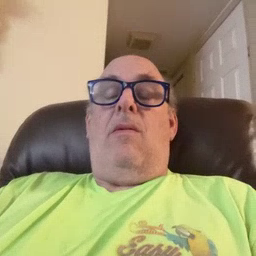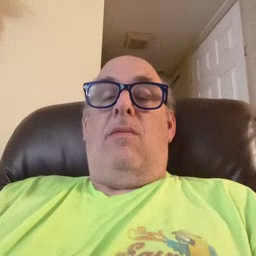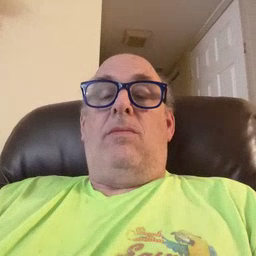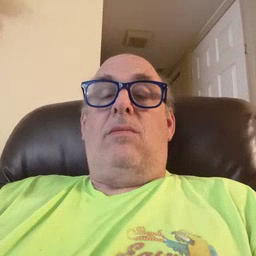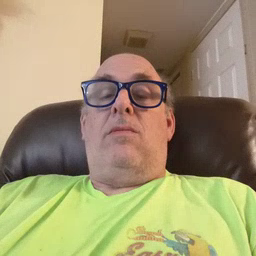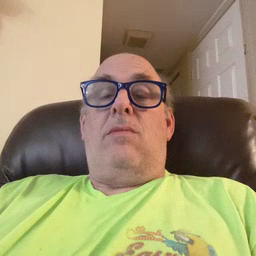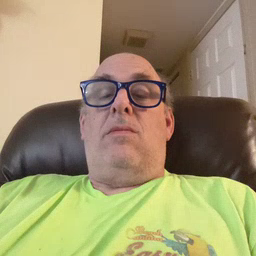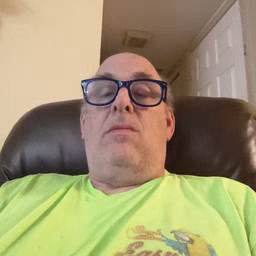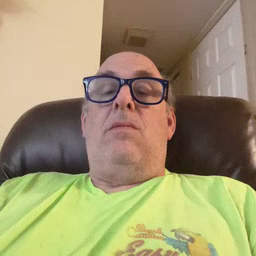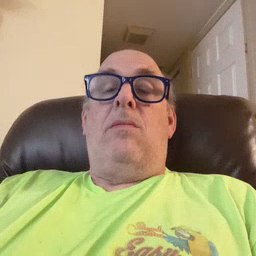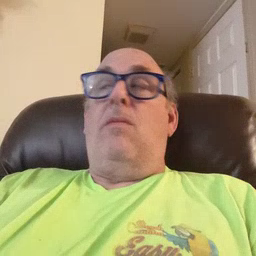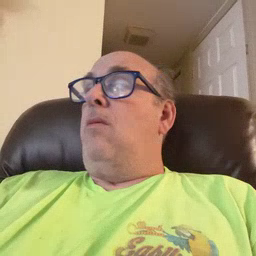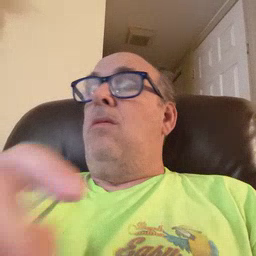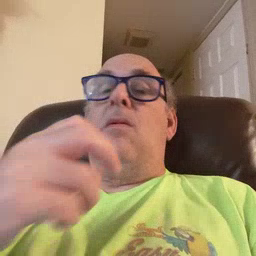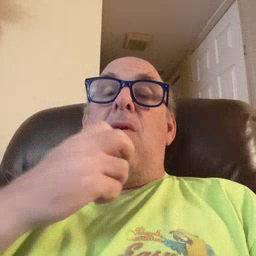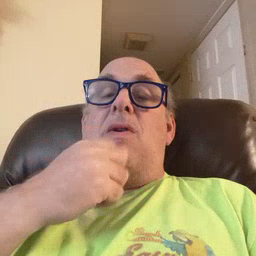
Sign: underwear